Question: I have an application where I have several forms. Its a C# windows-form based application build in .NET 4.O. I have several forms where the user enters the data. There are grids where data is displayed and whole lots of controls on the form. Believe me! its a mess of so many controls. I have to setup the 'TabIndex' for each control. I have literally disabled the 'TabStop' property of certain controls I don't want to be tabed into it. However, still once I go through the order I want, I TAB it, and it works but once it reaches the last box then it takes 3-4 times more tabbing to get to the first field. I tried disabling the 'TabStop' property for the controls I don't want. But I think there might be certain controls that I don't see but they might be included in the Tab property.
My question is that is there any way that I can set the 'TabStop' property of all the controls on the winform to 'false' and then set it to 'true' for the controls I want to include only.
I also open to if there is any other way I can implement this?
If further explanation is needed, let me know!
I have attached a picture thats the order I want and then loop back but somehow its not working. Just in addition there is also two panels in the form and I have disabled their 'TabStop' property to 'False'.

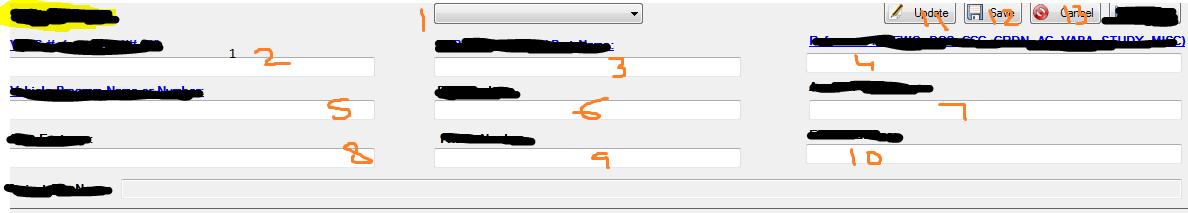
Answer: One simple explanation is that you lost a control underneath another one that overlaps it. Or it is located beyond the edges of the Form. A good tool to find it back is View + Other Windows + Document Outline.
If that doesn't help then diagnose it by adding a Label and a Timer. Write the Tick event handler like this:
'''
private void timer1_Tick(object sender, EventArgs e) {
if (this.ActiveControl != null) label1.Text = this.ActiveControl.Name;
}
'''